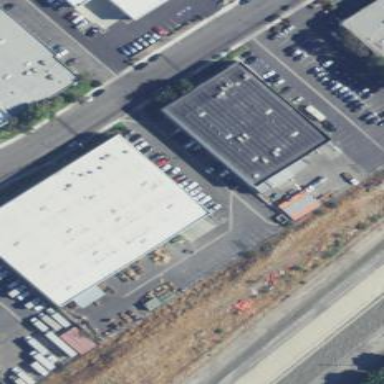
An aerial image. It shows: Warehouse.